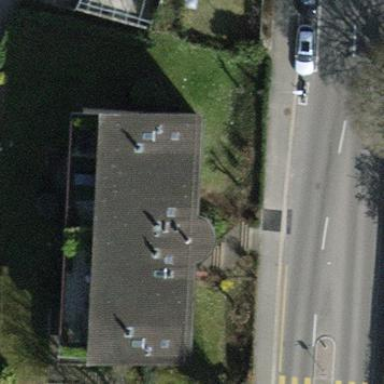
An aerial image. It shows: Building with skillion-shaped roof.